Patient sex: F
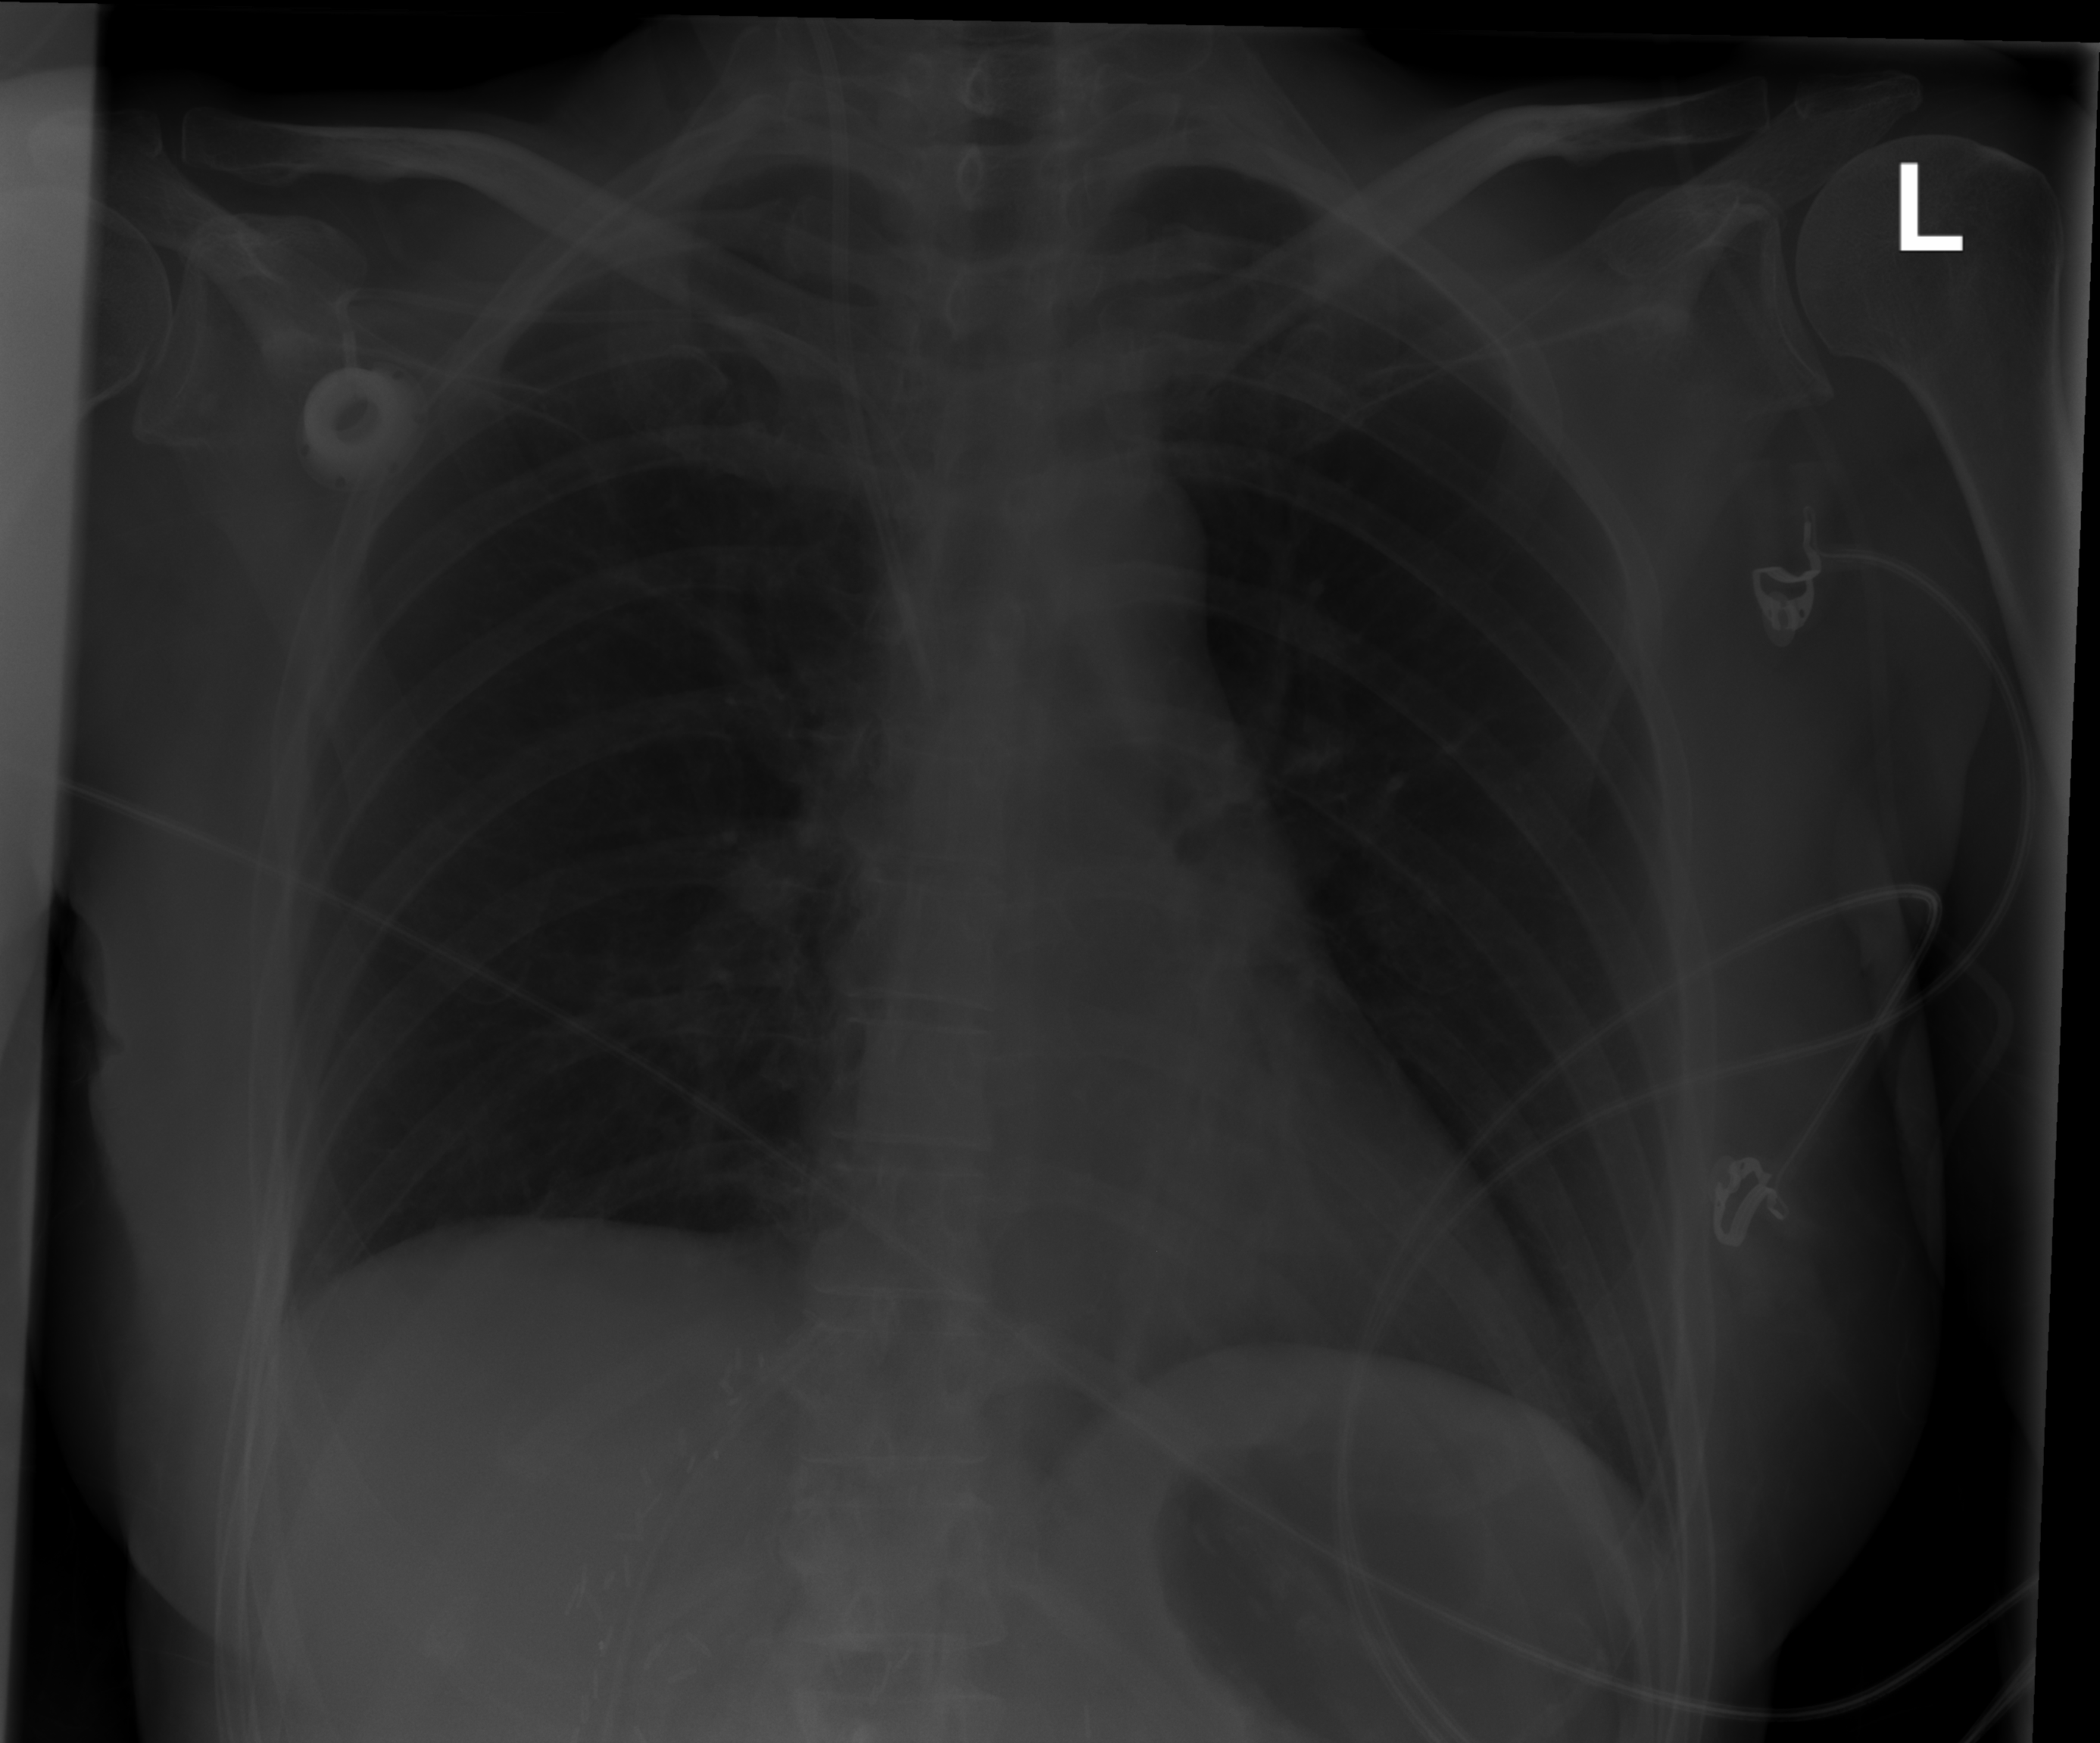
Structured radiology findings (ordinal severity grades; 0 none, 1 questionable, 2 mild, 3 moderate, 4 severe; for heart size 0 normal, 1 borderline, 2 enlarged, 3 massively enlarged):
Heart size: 0
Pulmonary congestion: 0
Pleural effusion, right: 0
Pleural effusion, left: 0
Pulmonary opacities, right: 0
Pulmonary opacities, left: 0
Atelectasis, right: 1
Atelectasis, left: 1